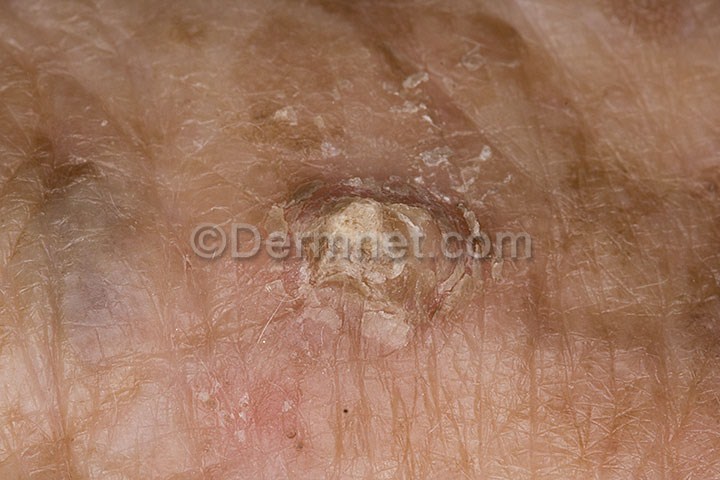
Disease: Actinic Keratosis Basal Cell Carcinoma and other Malignant Lesions